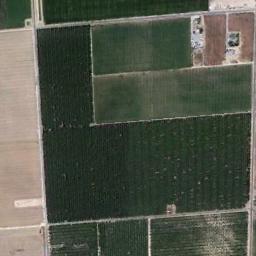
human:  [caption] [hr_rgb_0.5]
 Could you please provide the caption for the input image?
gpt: Dozens of neatly arranged green, Khaki and brown mixed-sized rectangular farm fields .

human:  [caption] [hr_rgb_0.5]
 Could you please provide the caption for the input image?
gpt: Several dark green rectangular farmlands of different sizes are arranged in neat rows .

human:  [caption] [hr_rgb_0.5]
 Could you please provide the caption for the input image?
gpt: There are lots of crops in rectangular farmlands .

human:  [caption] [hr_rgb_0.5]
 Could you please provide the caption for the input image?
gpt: There are some deep green and bare rectangular farmland .

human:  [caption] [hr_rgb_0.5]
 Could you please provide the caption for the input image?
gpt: There are some green rectangular farmlands and an apricot one .